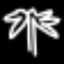
Label: palm tree